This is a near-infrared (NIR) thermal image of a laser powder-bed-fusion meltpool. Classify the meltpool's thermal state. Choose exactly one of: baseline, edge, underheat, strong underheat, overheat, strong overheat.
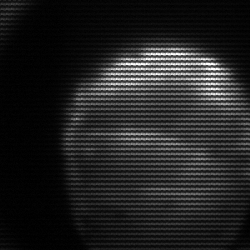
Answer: edge